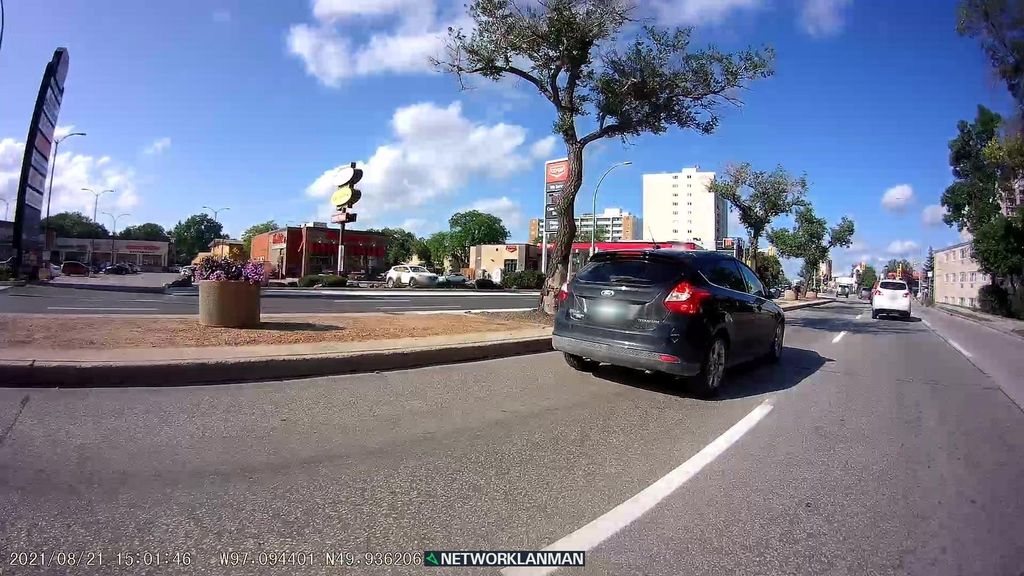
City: winnipeg